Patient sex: M
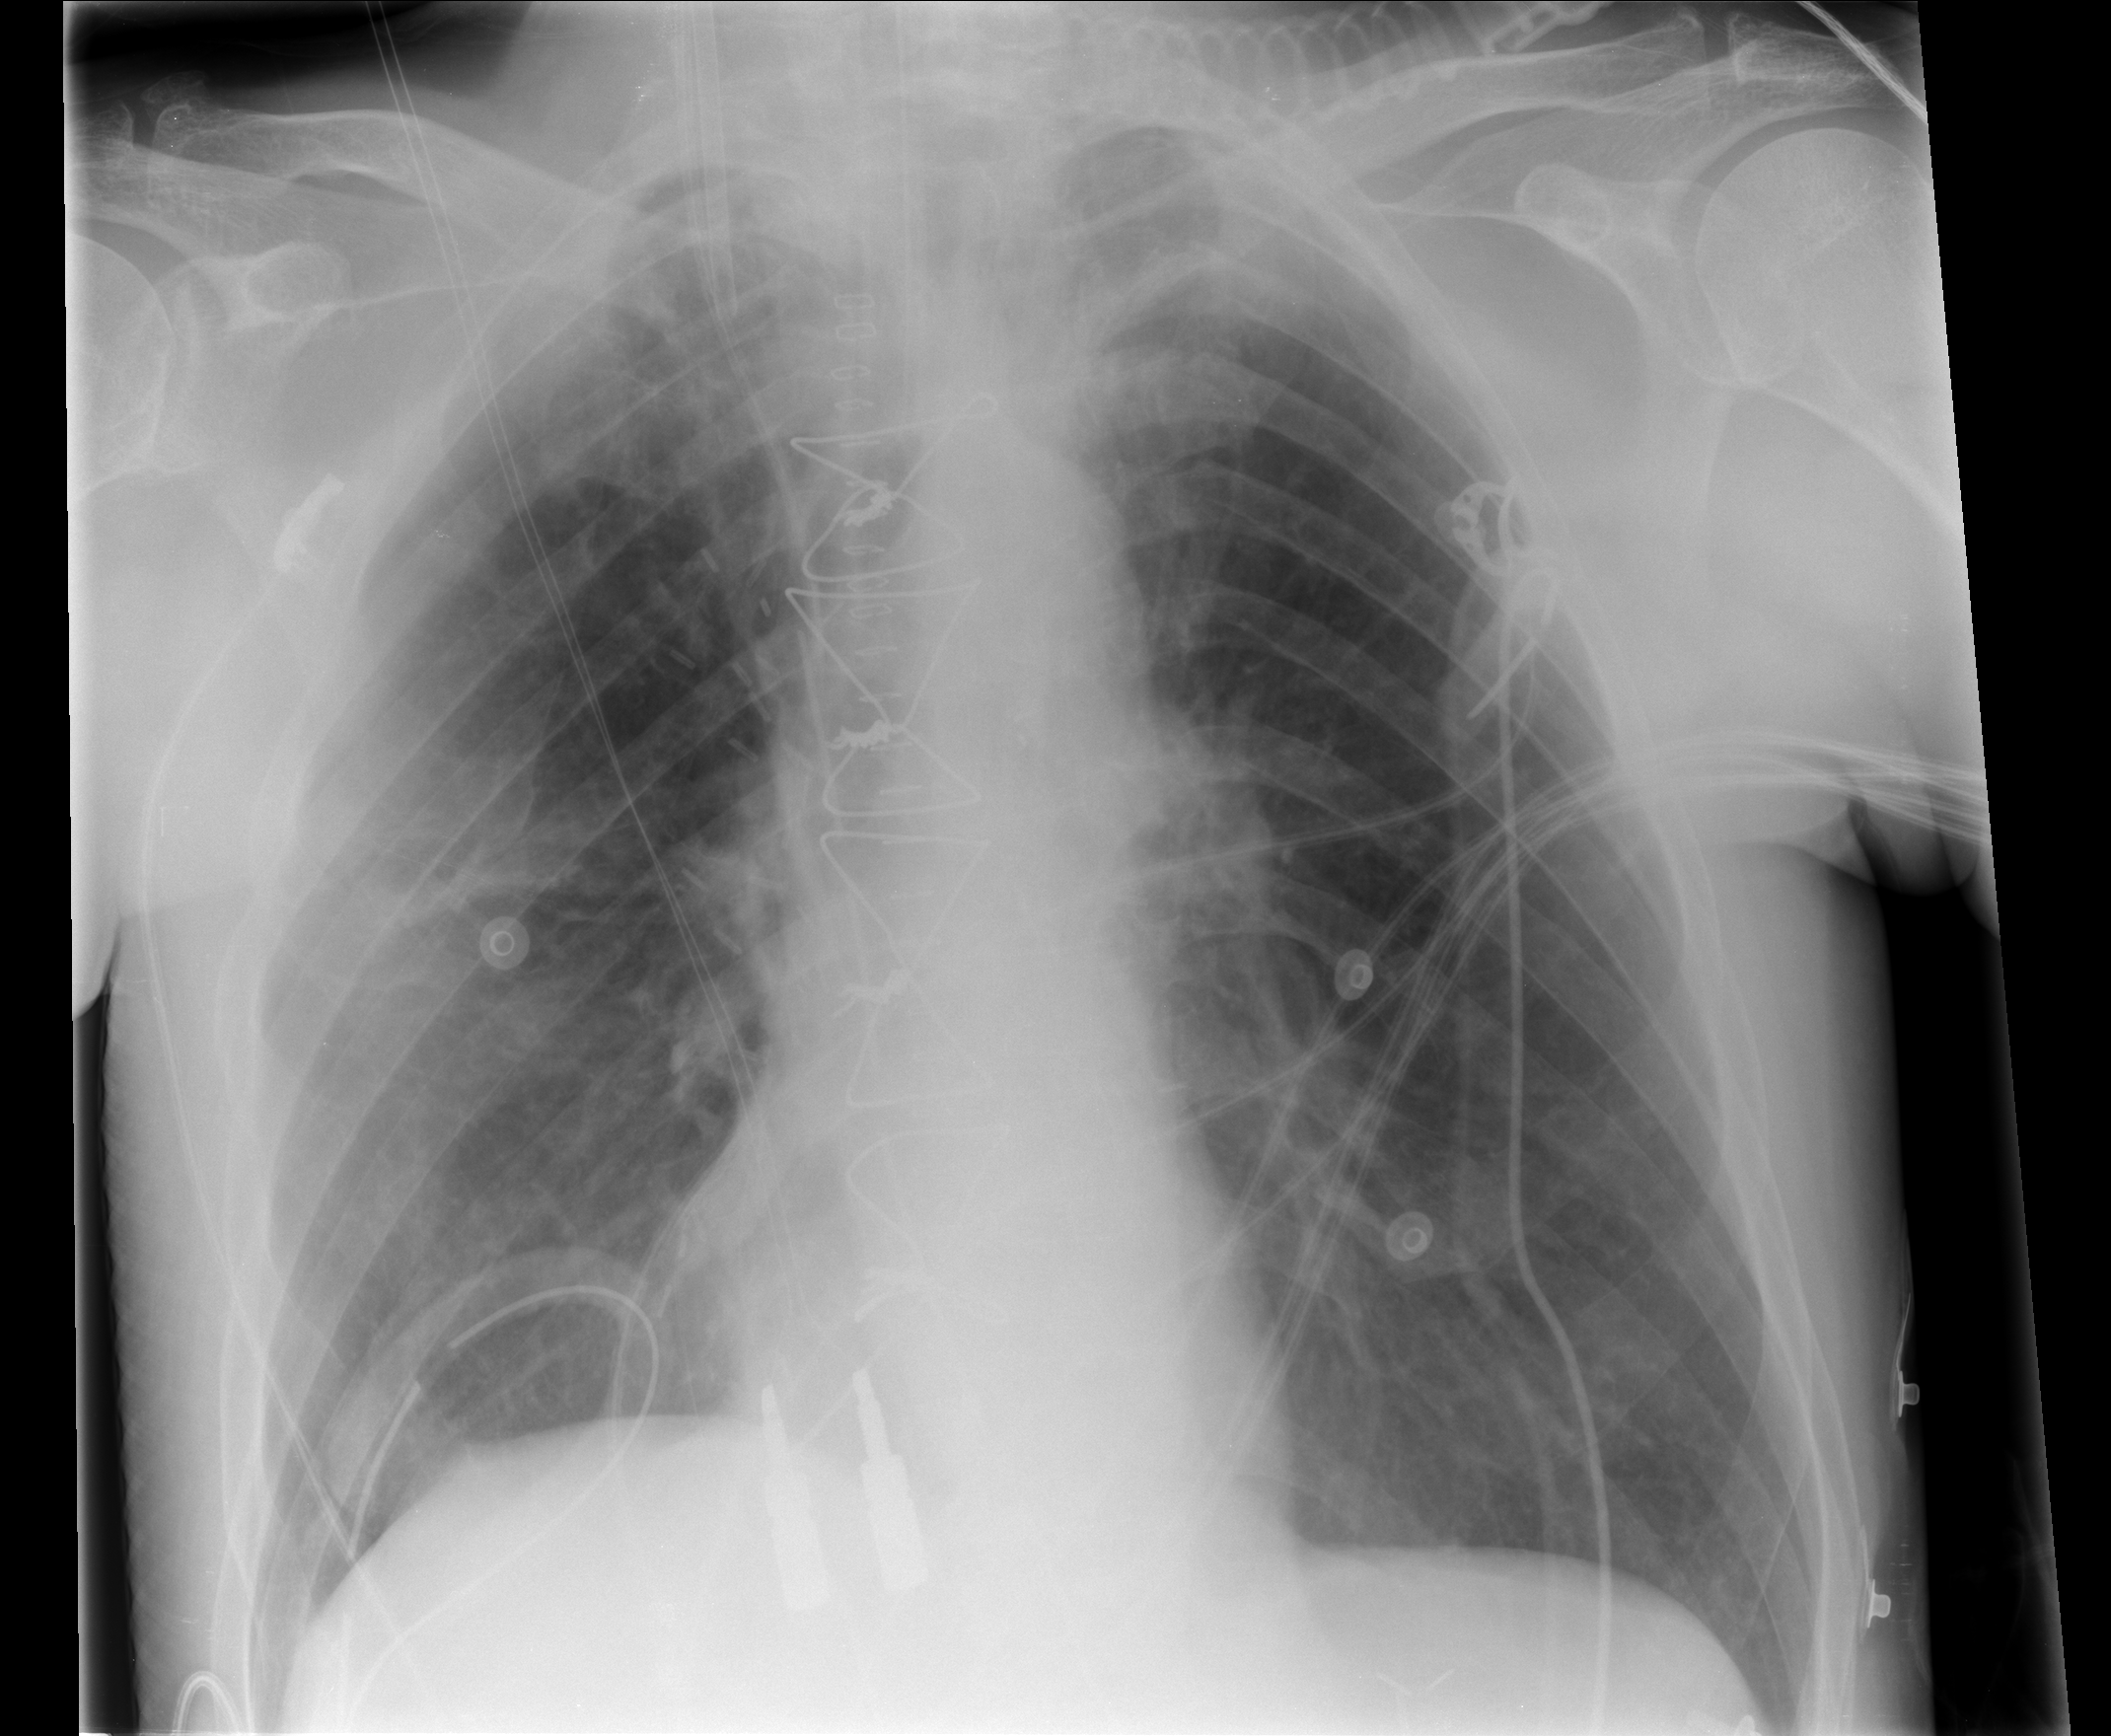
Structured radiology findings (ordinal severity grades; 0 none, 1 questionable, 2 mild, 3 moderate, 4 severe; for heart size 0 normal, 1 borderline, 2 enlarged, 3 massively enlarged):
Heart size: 0
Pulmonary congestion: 0
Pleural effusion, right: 1
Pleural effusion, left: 0
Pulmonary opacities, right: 0
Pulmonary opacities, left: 0
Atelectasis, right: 2
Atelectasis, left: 0